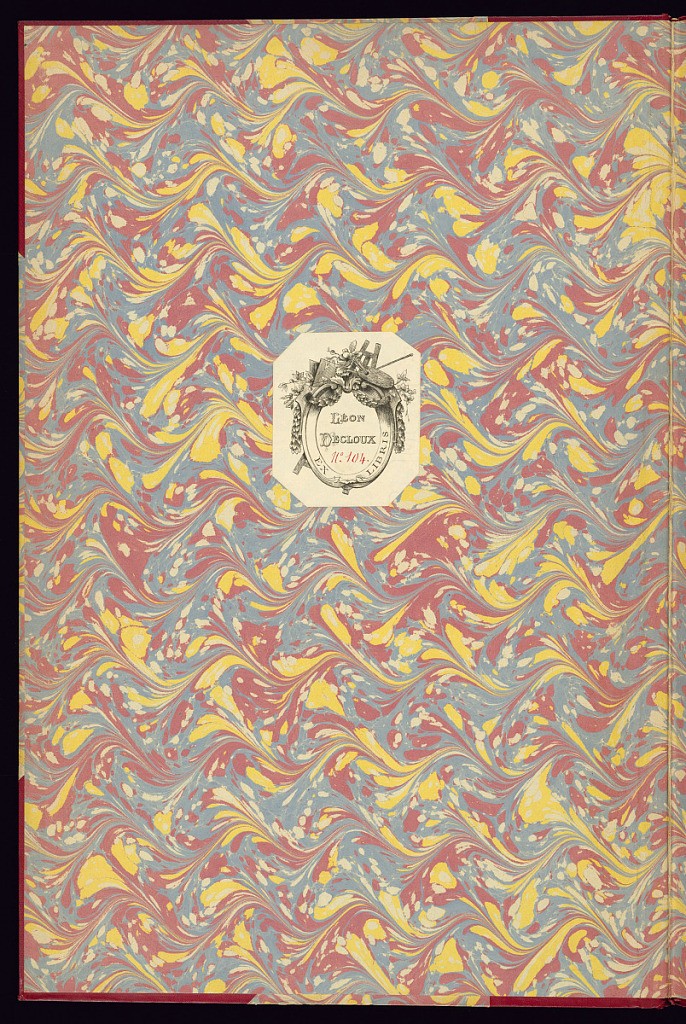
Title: Cahier de Bÿouteries dans le Gout Modern Comme Boites, Pommes de Cannes, Bagues, Cachets, Boucles d’Oreilles &c. Dessinés et Gravés par Fay
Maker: Jean-Baptiste Fay, French, active 1765 – 1790s
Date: late 18th century
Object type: Album
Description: Album containing a series of designs for jewelry, boxes, snuffboxes, rings, seals, cane handles and other small luxury objects decorated with neoclassical ornament and motifs.